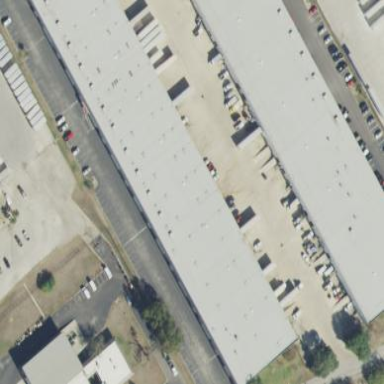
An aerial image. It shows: Warehouse building.